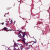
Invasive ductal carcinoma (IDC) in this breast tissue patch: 0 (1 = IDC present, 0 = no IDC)